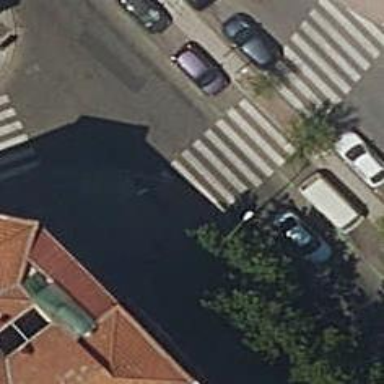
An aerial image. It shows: Uncontrolled zebra crossing on the road.